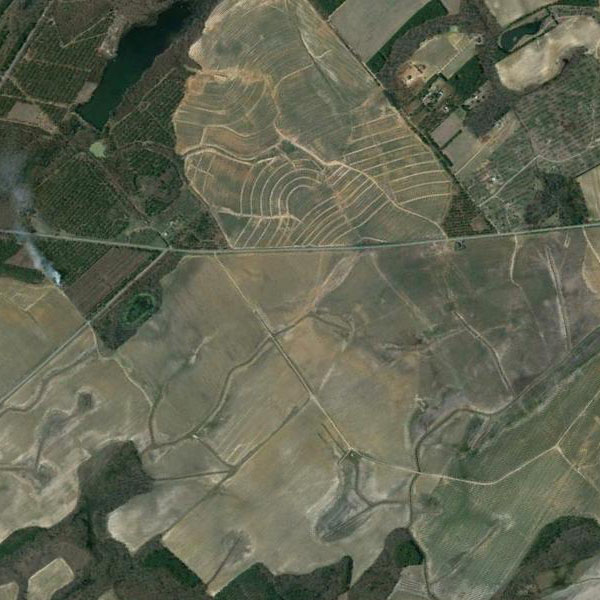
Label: Farmland